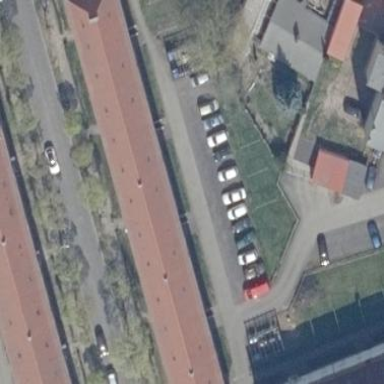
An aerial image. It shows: Parking area.